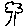
Label: tree